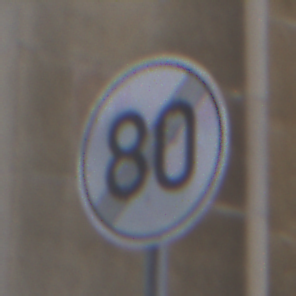
Verkehrszeichen: EndeGeschwindigkeit80
Umgebung: Outdoor, Urban
Tageszeit: Midday
Wetter: Overcast
Licht: Natural
Jahreszeit: NotSpecified
Kontrast: LowContrast